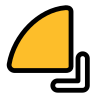
Cursor type: resize_se
OS/theme: linux-bibata
Variant: white